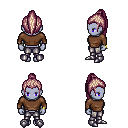
a pixel art fantasy rpg character, female body template, dark elf, purple skin, brown long-sleeve shirt, metal pants, white blonde long topknot hairstyle, bracelets, metal boots, four views (front, back, left, right), 2x2 character sprite sheet, small pixel art, hard edges, no anti-aliasing